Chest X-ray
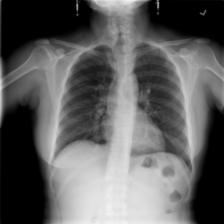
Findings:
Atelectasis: negative
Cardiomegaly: negative
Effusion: negative
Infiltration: negative
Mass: negative
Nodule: negative
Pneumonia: negative
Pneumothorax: negative
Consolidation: negative
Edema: negative
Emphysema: negative
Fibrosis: negative
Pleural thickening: negative
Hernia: negative